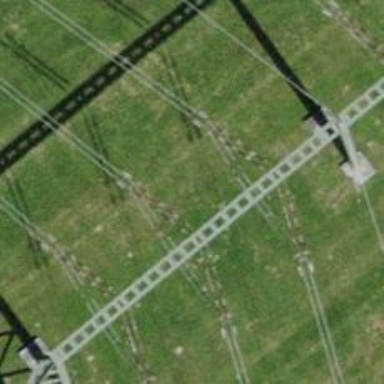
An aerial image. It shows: Power line is depicted.